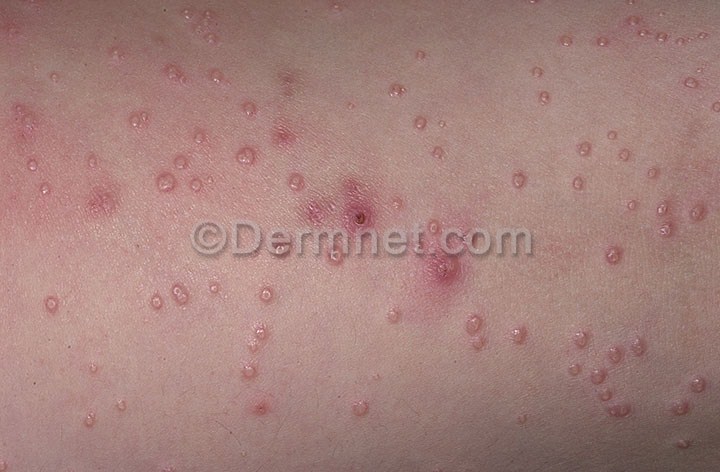
Disease: Herpes HPV and other STDs Photos